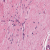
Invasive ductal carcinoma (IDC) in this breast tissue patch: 0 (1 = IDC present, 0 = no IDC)